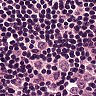
Metastatic tissue present: yes